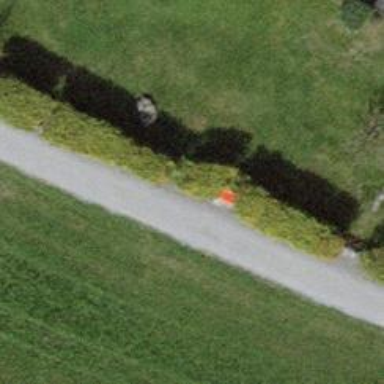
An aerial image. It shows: Hedge acting as barrier.